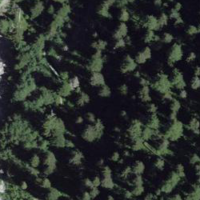
EUNIS habitat code: 43
Species observed at this site:
Erebia medusa